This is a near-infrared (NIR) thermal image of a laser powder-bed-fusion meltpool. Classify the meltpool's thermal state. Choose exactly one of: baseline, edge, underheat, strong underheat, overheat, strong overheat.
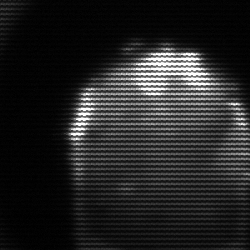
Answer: edge